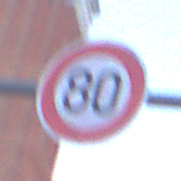
Verkehrszeichen: Geschwindigkeit80
Umgebung: Outdoor, Urban
Tageszeit: Dawn
Wetter: Clear
Licht: Natural
Jahreszeit: NotSpecified
Kontrast: LowContrast